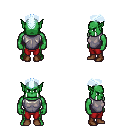
a pixel art fantasy rpg character, male body template, orc, green skin, steel chest armor, red pants, white cyan short mohawk hairstyle, brown shoes, four views (front, back, left, right), 2x2 character sprite sheet, small pixel art, hard edges, no anti-aliasing